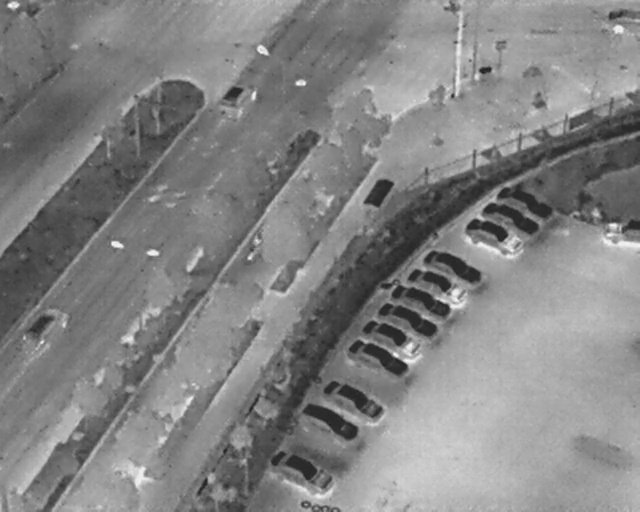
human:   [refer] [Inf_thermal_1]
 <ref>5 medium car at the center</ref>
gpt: <box>[[57, 63, 61, 76, 29], [59, 59, 63, 71, 29], [62, 56, 65, 68, 28], [64, 52, 67, 64, 23], [66, 49, 70, 61, 25]]</box>

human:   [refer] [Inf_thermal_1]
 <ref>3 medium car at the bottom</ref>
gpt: <box>[[45, 85, 49, 98, 29], [49, 76, 53, 87, 25], [53, 71, 57, 84, 29]]</box>